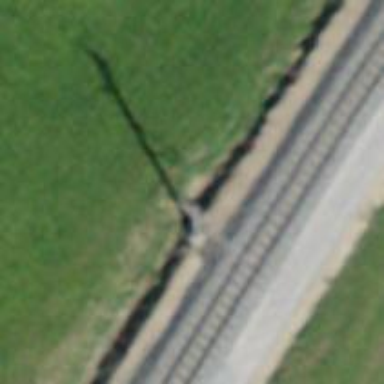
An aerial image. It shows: Power pole.